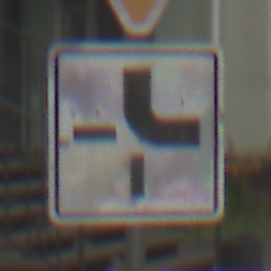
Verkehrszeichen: VerlaufVorfahrtsstrasse4
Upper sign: VorfahrtGewaehren
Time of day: MorningAfternoon
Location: Outdoor (Urban)
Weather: Overcast
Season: NotSpecified
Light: Natural